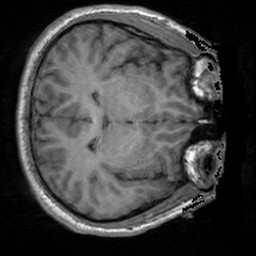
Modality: T1w
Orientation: axial
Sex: male
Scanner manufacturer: siemens
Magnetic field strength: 3 T
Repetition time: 1.9 s
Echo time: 0.00226 s